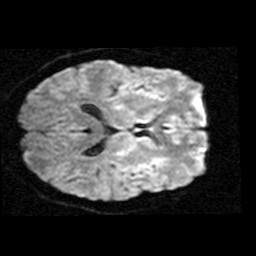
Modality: TRACE
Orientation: axial
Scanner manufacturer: siemens
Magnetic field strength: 1.5 T
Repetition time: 8.1 s
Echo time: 0.119 s